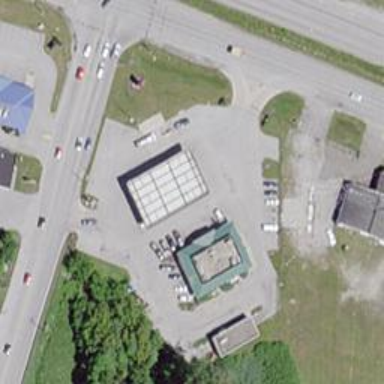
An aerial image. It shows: Convenience shop.